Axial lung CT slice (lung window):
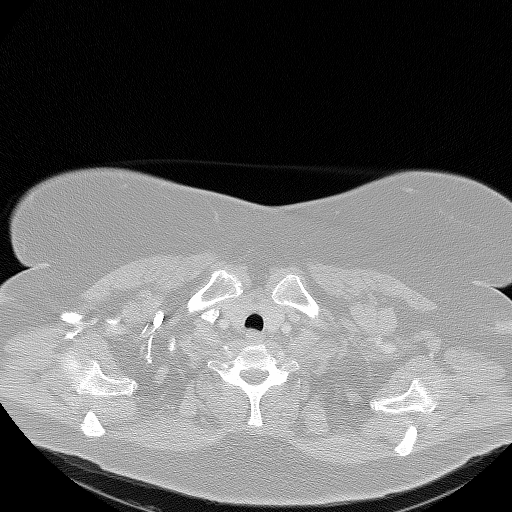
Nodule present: no